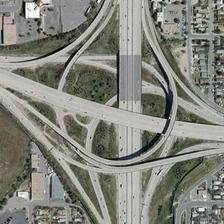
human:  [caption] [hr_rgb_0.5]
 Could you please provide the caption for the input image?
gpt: many cars ran on the road, vehicles parked beside the road .

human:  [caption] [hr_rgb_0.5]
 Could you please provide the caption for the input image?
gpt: the ease of the road are surrounded by lots of buildings .

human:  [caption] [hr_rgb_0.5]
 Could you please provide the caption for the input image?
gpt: many buildings and some green trees are near a complicated viaduct .

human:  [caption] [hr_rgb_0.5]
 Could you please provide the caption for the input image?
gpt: many buildings and some green trees are near a complicated viaduct .

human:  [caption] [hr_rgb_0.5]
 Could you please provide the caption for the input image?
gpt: the ease of the road are surrounded by lots of buildings .